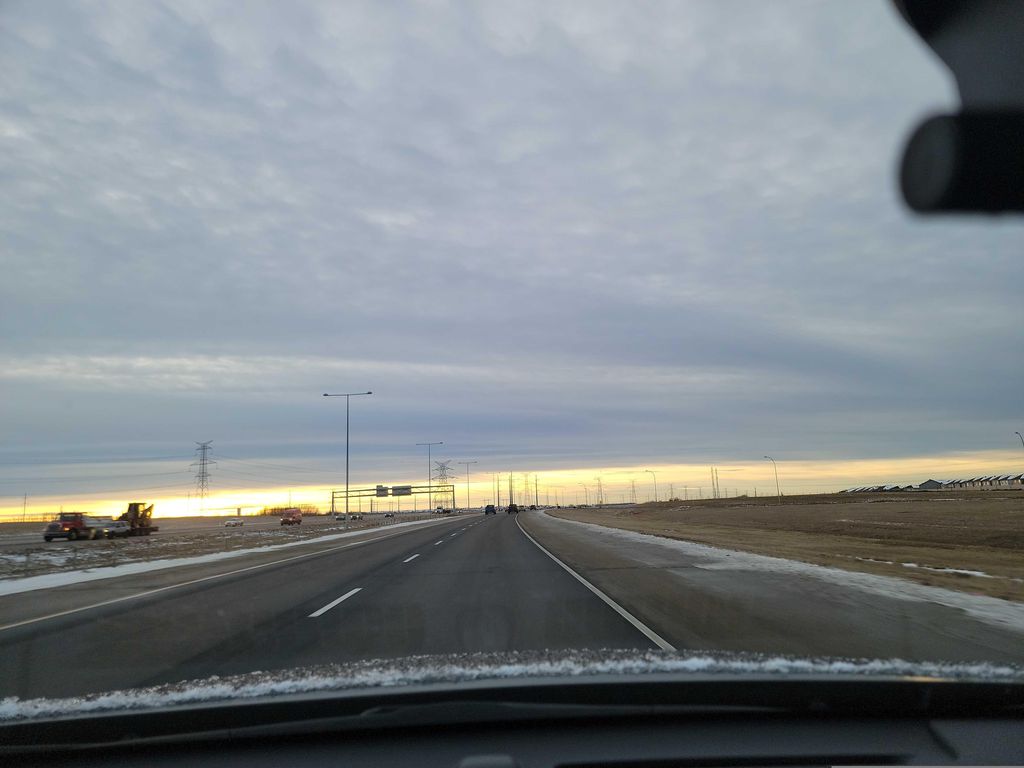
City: edmonton